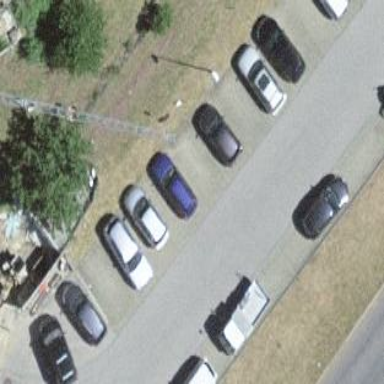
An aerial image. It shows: Parking area with grass paver surface.